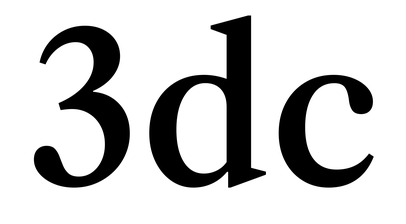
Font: LibreCaslonText_Medium